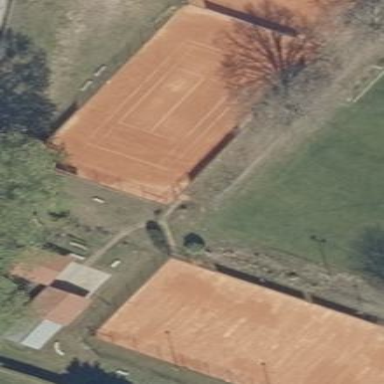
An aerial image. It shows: Tennis court on pitch designated for leisure land.